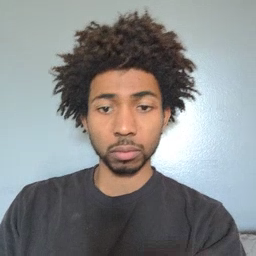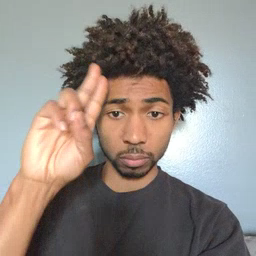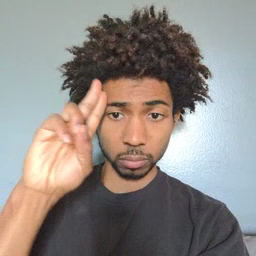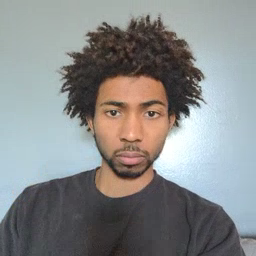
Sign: uncle